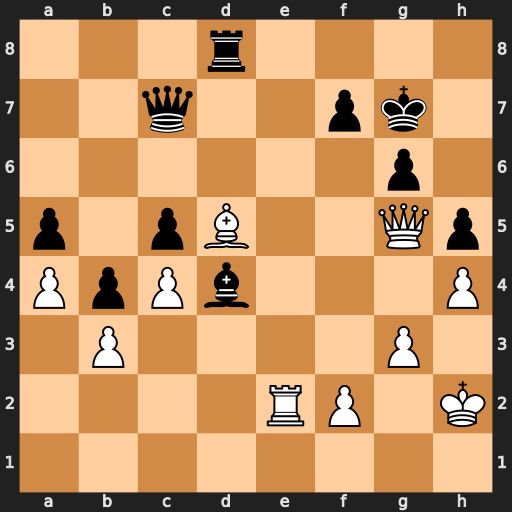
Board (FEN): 3r4/2q2pk1/6p1/p1pB2Qp/PpPb3P/1P4P1/4RP1K/8
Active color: w
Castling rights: -
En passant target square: -
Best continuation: Re7 Rd7 Bxf7 Kf8 Rxd7 Qxd7 Bxg6